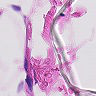
Metastatic tissue present: no